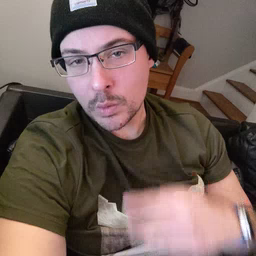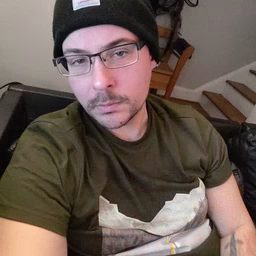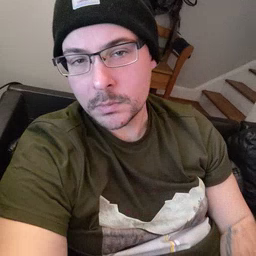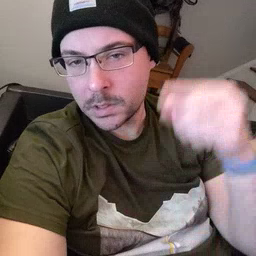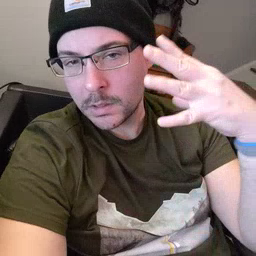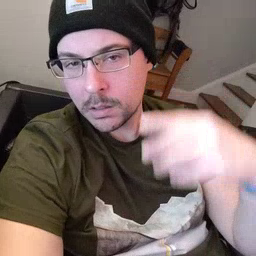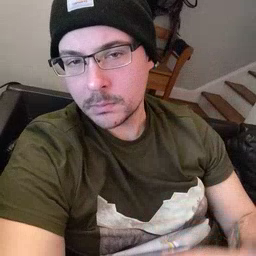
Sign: sun